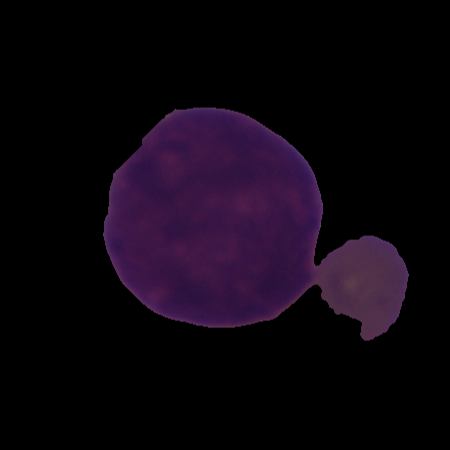
Label: cancer